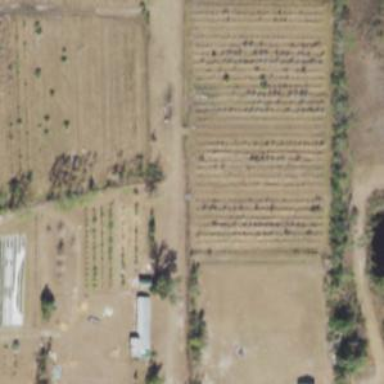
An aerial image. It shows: Plant nursery with trees.